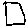
Label: square